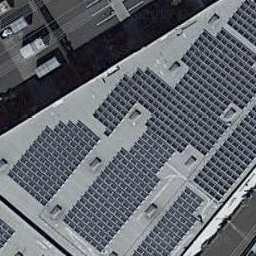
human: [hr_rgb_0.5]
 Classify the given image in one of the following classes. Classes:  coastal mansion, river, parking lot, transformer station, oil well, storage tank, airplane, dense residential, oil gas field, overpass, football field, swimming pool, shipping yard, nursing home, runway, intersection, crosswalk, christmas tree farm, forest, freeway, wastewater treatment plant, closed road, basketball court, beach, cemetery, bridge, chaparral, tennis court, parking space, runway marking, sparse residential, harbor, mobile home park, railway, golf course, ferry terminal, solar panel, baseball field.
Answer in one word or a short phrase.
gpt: solar panel